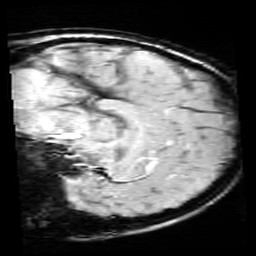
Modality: SWI
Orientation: sagittal
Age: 9
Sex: male
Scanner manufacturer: siemens
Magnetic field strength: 3 T
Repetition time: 0.027 s
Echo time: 0.02 s